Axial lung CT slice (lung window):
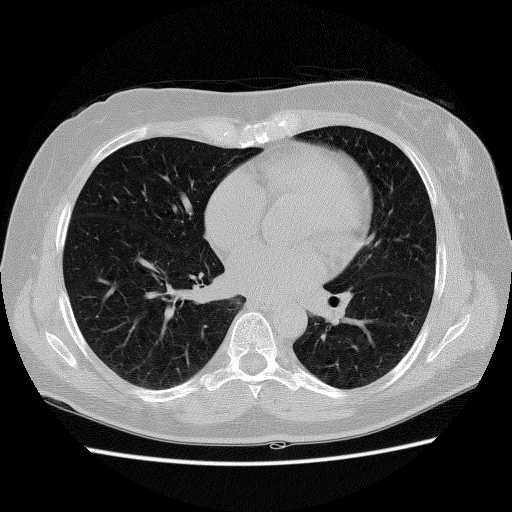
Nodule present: no